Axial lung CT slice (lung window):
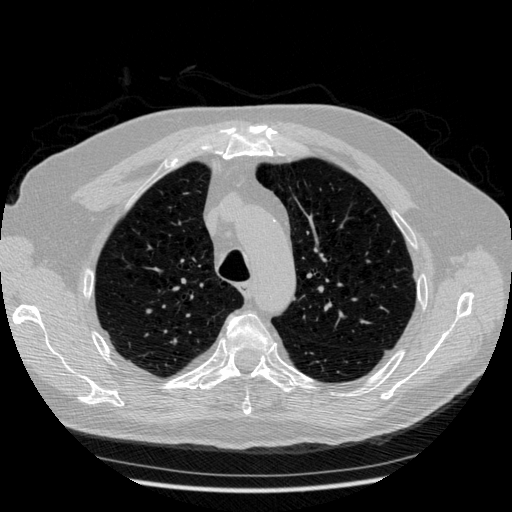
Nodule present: no